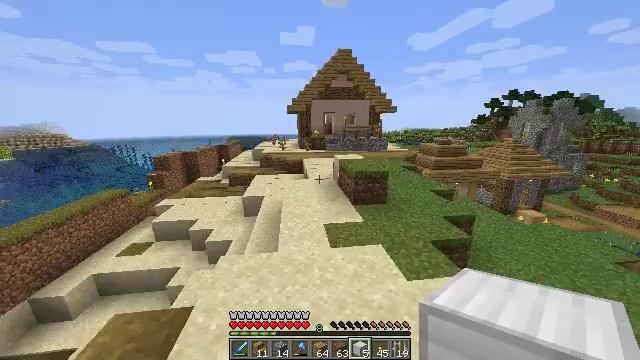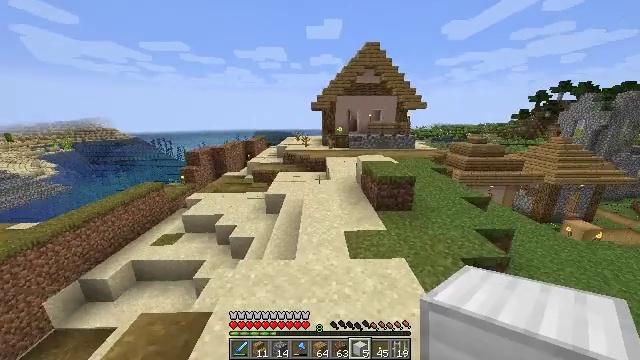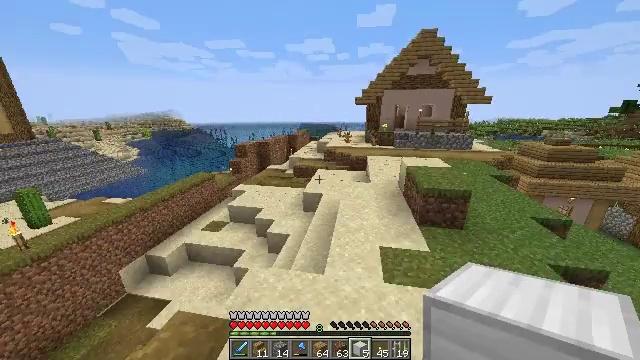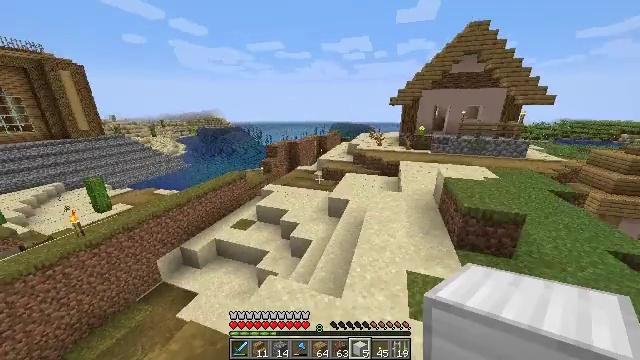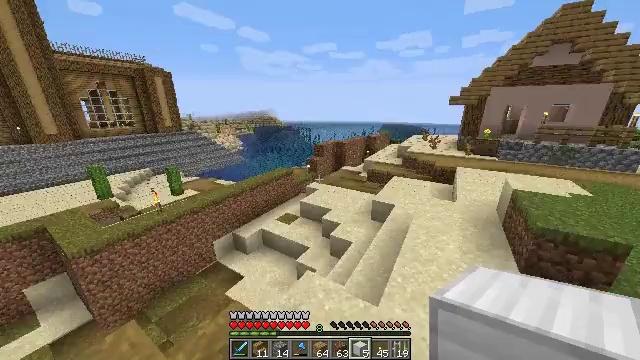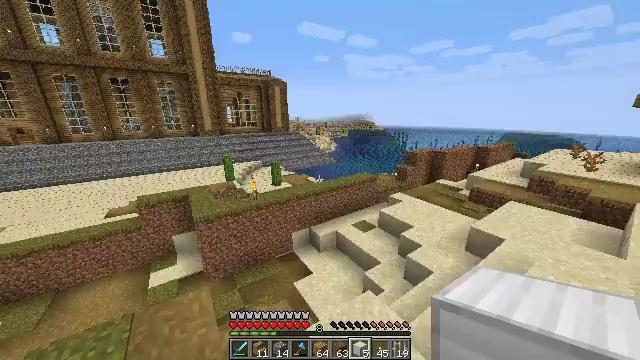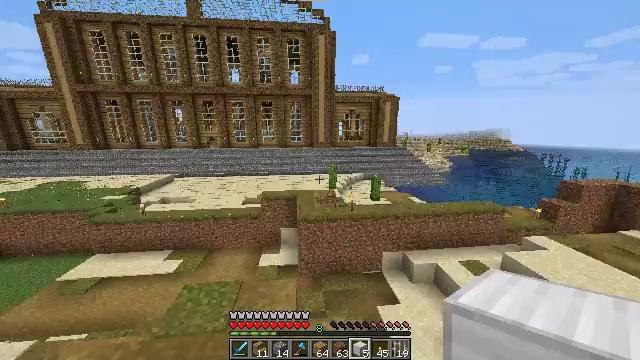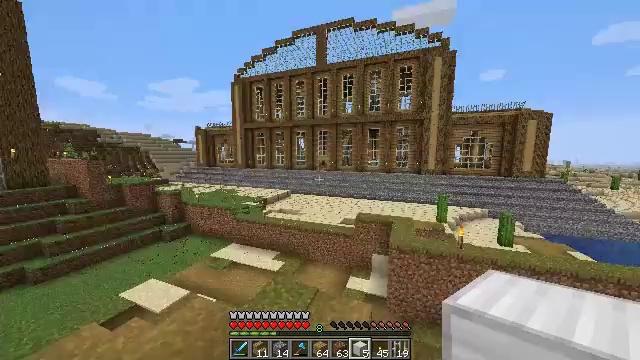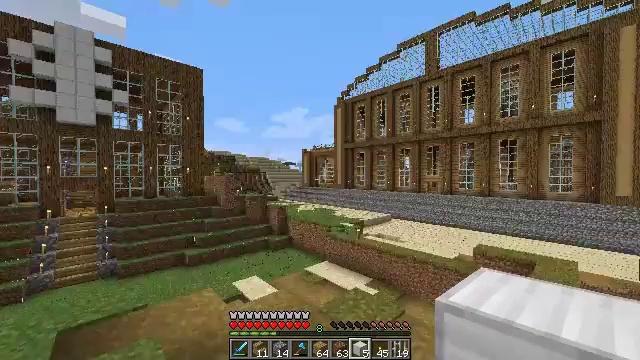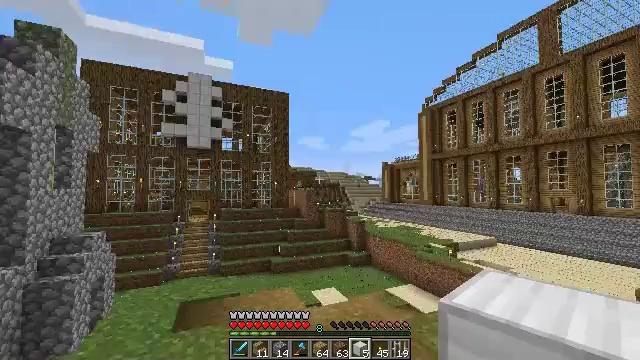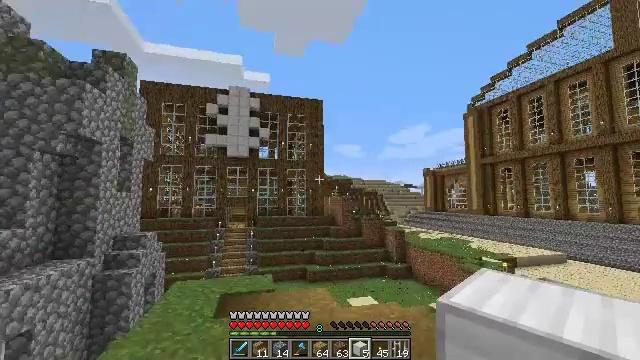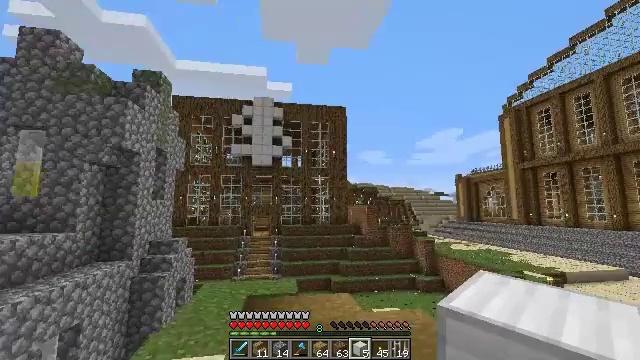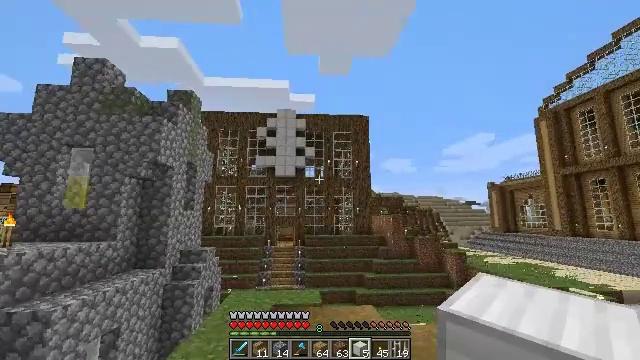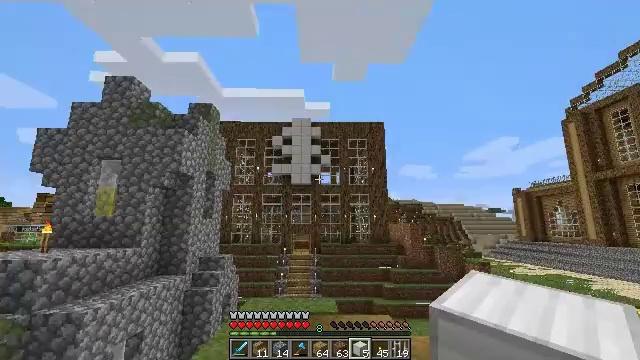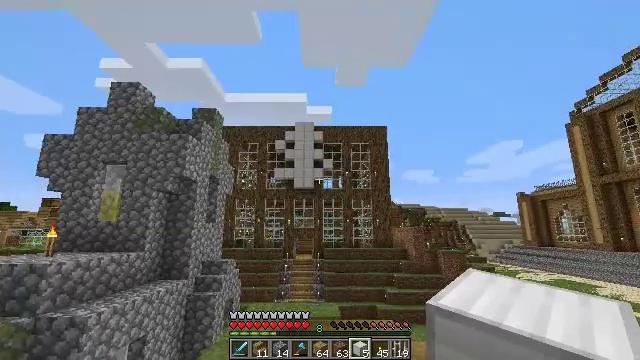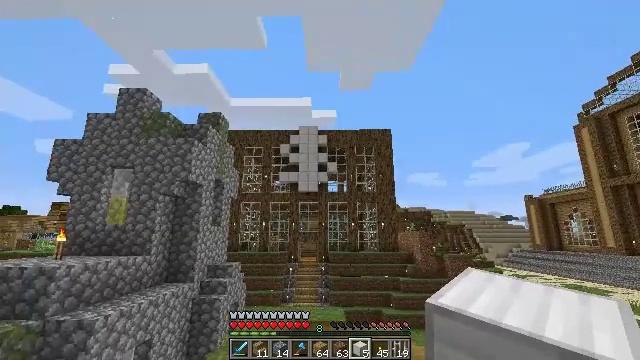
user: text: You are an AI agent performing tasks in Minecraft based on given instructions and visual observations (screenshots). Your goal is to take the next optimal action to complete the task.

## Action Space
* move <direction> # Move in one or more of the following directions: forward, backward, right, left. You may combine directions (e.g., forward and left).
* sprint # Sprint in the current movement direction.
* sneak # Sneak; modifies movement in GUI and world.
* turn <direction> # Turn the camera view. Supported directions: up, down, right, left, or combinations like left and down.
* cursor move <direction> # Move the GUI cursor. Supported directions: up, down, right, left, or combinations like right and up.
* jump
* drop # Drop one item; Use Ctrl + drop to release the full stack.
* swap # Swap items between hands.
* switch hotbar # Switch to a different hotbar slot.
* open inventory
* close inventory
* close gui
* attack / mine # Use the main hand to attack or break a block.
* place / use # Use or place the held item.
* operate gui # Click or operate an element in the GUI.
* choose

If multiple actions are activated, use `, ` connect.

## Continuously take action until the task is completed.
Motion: motion action
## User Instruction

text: Collect the iron block for crafting.
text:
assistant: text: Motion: move forward, sprint, turn left and down, jump
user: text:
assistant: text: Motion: move forward, sprint, turn left and down, jump
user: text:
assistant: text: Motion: move forward, turn left, jump
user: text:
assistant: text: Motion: move forward, turn left, jump
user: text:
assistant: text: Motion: move forward, turn left and up
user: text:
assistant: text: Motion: move forward, turn left and up
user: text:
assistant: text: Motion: turn left and up
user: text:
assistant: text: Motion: turn left and up
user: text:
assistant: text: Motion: turn left and up
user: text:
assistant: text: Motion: turn left and up
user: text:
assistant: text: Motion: turn left and up
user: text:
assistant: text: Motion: turn left and up
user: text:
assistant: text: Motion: turn left and up
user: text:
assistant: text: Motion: no_op
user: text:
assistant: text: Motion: turn left
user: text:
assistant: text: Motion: turn left
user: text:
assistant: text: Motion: no_op
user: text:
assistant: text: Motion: move forward
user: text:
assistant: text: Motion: move forward and move right
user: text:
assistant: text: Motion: move forward and move right
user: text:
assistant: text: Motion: no_op
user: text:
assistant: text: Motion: no_op
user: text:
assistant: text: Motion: no_op
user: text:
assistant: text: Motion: no_op
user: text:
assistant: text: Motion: no_op
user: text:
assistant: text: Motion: no_op
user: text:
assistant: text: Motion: move left
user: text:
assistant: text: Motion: move left, turn right
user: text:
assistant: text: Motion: move left
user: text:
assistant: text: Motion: no_op